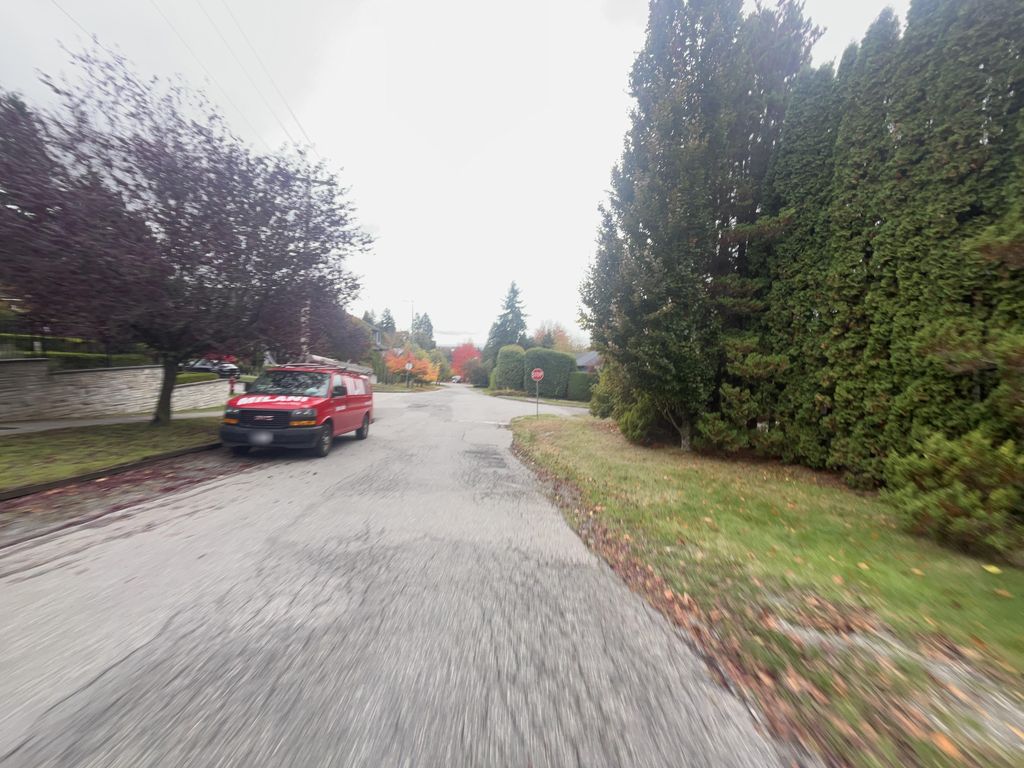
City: vancouver